Question: I'd like to know how to remove the margins between my JtabbedPane and my JFrame content pane and between my JTabbedPane and its internal JPanel.
I circled the margins I want to remove.
the green line is here to show the gap between the jpanel inside the jtabbedpane.
I tried to look at some method named 'setMargin' but it doesn't exist on a JTabbedPane. I also checked the 'Hgap' and 'Vgap' (both = 0) on the different layout (root content pane, my jpanel, etc).
So any suggestions are welcome.
Thanks.
.
I can't post images yet.
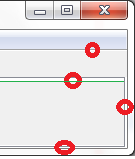
Answer: It is up to the look and feel to decide how much space is around components inside a tabbed pane - generally it will do this based on whatever is the default for your desktop. JTabbedPane does not have methods for setting the insets around internal components.
You set this globally for all tabbed panes (caveat: Works on MetalLookAndFeel, will work for Windows L&F as well, probably work for GTK or Nimbus look and feel which are not based on BasicLookAndFeel). This will change the appearance of :
'''
UIManager.getDefaults().put("TabbedPane.contentBorderInsets", new Insets(0,0,0,0));
UIManager.getDefaults().put("TabbedPane.tabsOverlapBorder", true);
'''
You probably also want to make sure your JTabbedPane has an EmptyBorder(0,0,0,0) and so do the components you put in it.
If this doesn't work on your target desktop, the alternatives are
- -